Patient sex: M
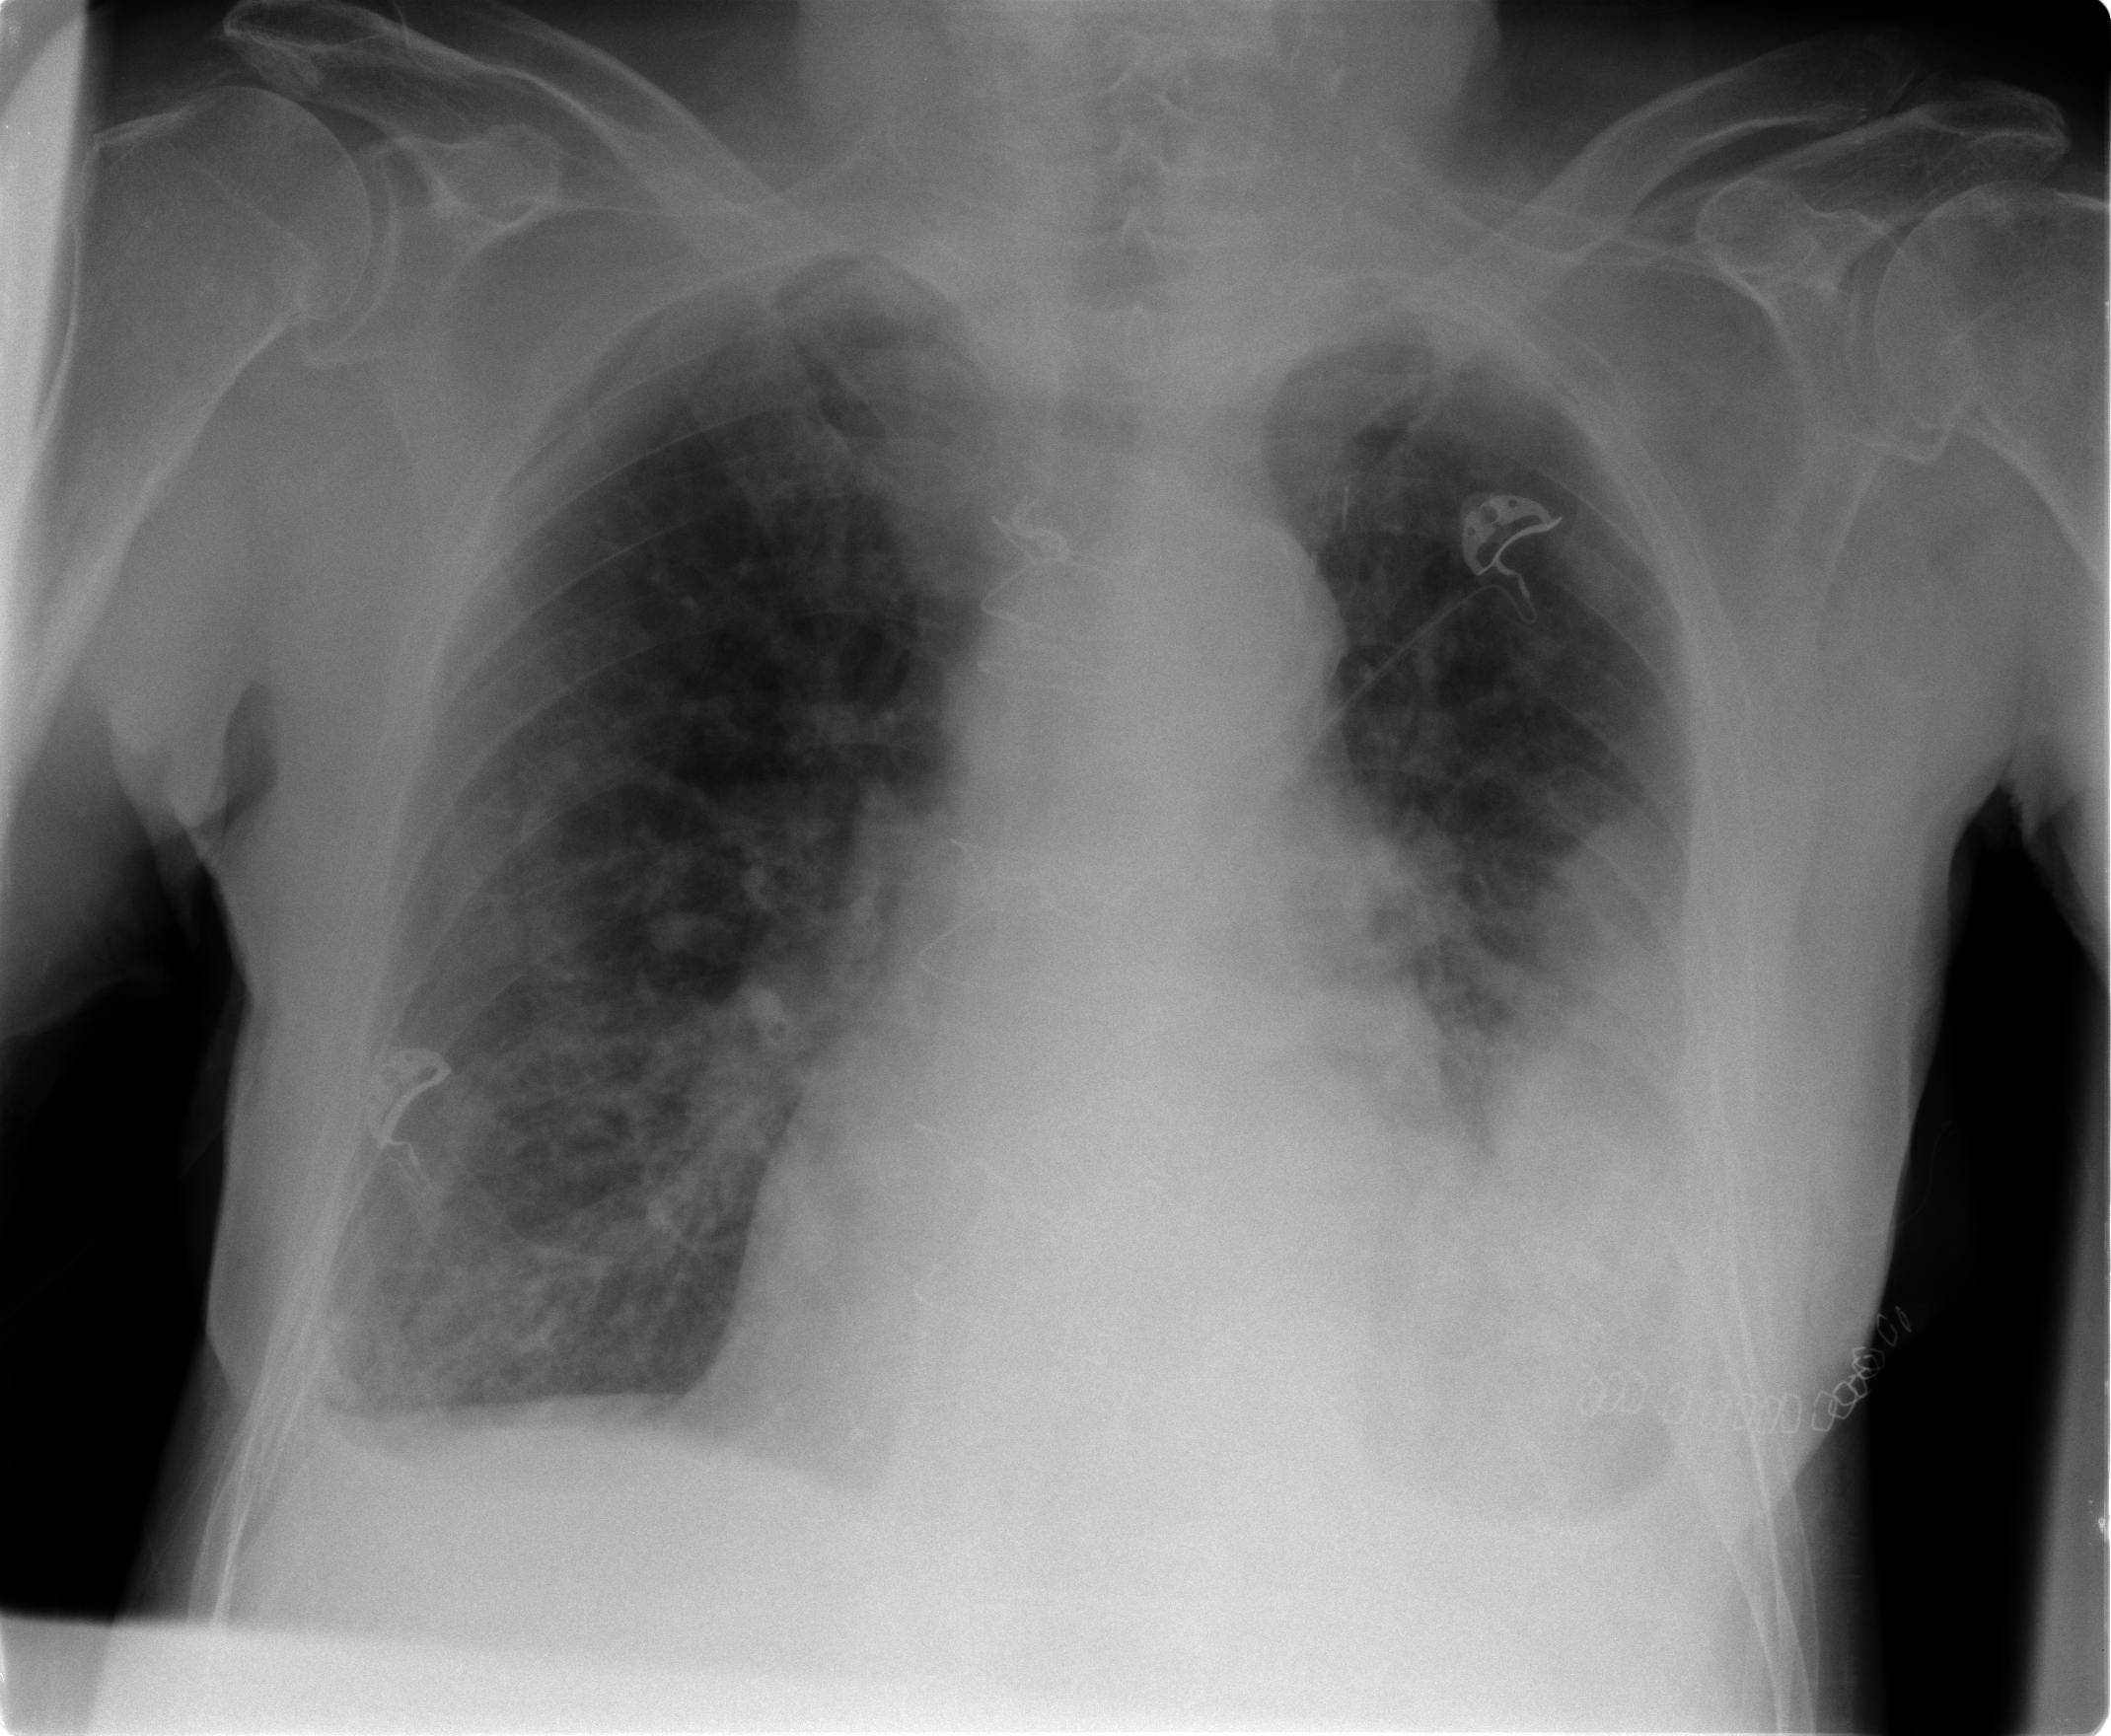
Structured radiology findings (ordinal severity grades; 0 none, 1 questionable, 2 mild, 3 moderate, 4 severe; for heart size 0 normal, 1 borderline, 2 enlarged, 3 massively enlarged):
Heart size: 1
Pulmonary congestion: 1
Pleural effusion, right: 1
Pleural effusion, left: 2
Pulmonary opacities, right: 1
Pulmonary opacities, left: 2
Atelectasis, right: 2
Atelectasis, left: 3